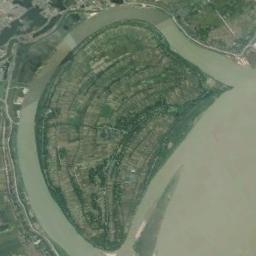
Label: island